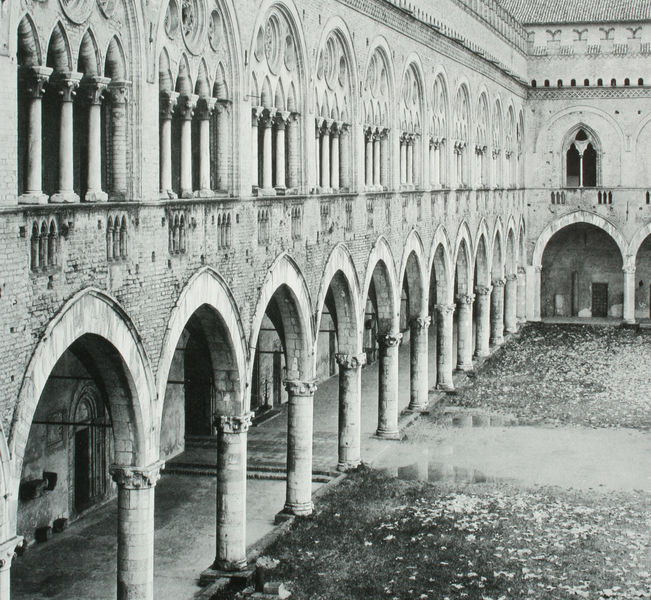
Titel: Innenhof-Fassade
Künstler: Bernardo da Venezia
Standort: Pavia
Institution: Castello Visconteo
Schlagwörter: schatten, wasser, fenster, grau, pfeiler, schwarz, säule, säulen, tür, weiss, dach, gebäude, gras, haus, rasen, schloss, ornament, alt, wand, architektur, stein, spiegel, kirche, gotik, rund, garten, pfütze, ecke, ansicht, bogen, fassade, italien, giebel, mauer, allee, backstein, hof, rundbogen, romantik, ornamente, verzierung, galerie, foto, fotografie, photographie, bögen, eingang, gang, innenhof, loggia, kloster, orient, palast, mauerwerk, schwarz weiß, arkaden, kapitelle, kapitell, photo, gesims, hellgrau, sandstein, gotisch, kreuzgratgewölbe, mittelalter, rundbögen, gothik, korinthisch, laubengang, islam, türkei, durchbrochen, rosetten, masswerk, säulengang, kreuzgang, zweigeschossig, romanisch, gesimse, medaillons, dreipass, säulenhof, spuegel, kirlich, stockweerk